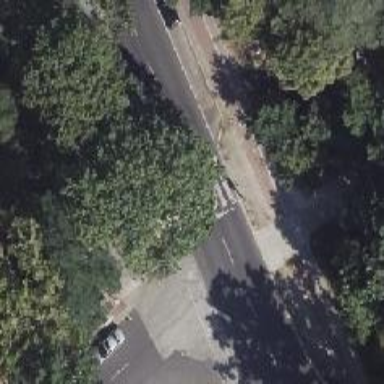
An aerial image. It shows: Marked asphalt footway with zebra crossing.